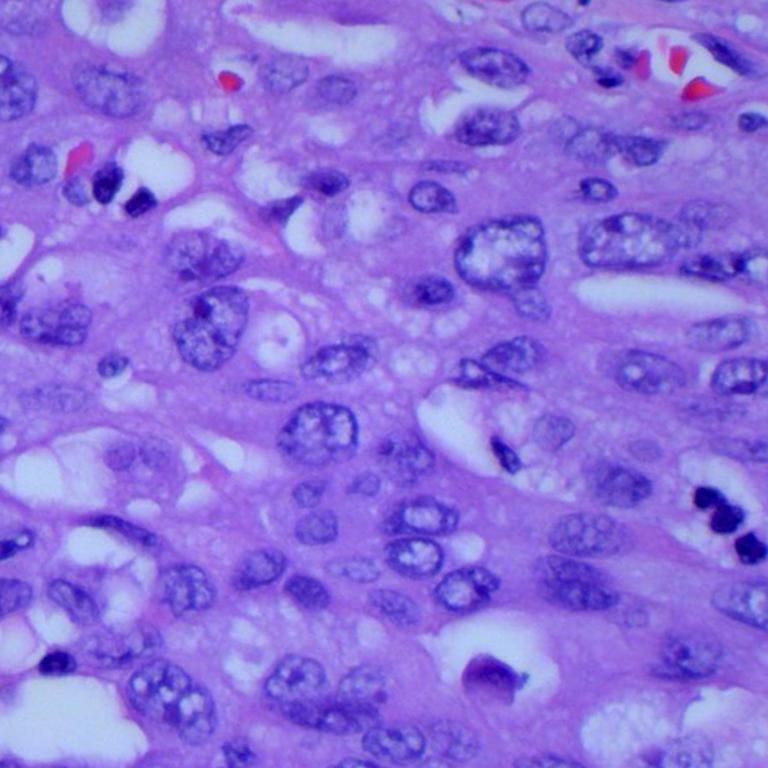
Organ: lung
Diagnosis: adenocarcinomas